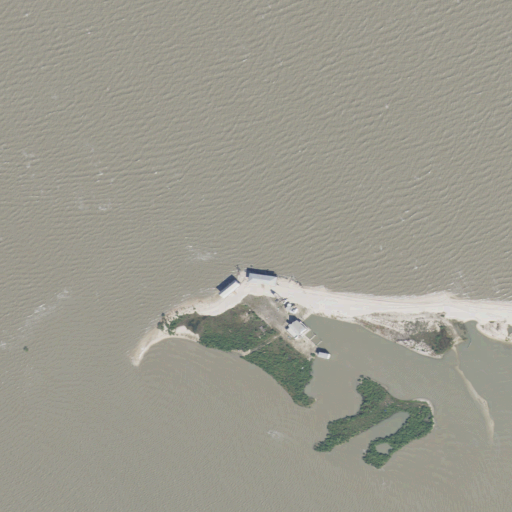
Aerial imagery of island in Texas named First Chain of Islands containing open water, barren land, and herbaceous wetlands